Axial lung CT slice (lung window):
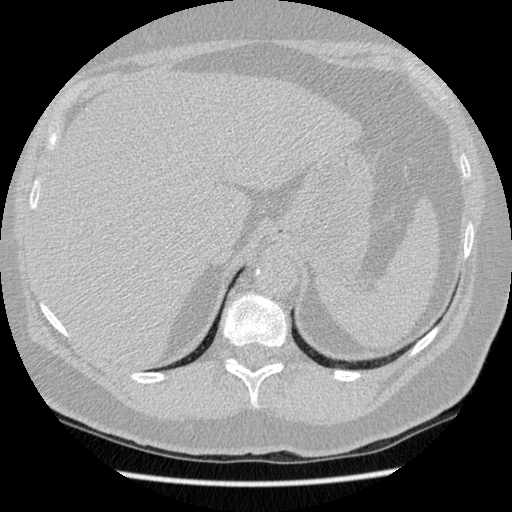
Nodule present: no